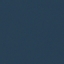
Label: SeaLake